Question: I've been turning the web upside down for the past hour or so but can't seem to find the solution for my rendering problem.
I'm using Rotativa (1.6.4) as the PDF creation library which was capable to reproduce the HTML I threw at it with almost 100% accuracy. Why almost; because it seems that charts I'm converting to PDF cause problems when chart doesn't fit the page and it should be transferred to the next page. Check the screenshot for more details.

As can be seen from the screenshot one chart is overlapping which happens for, to me, unknown reason.
I tried adding suggested page breakers but without any help:
'''
.page-breaker {
display: block;
clear: both;
page-break-after: always;
}
'''
Wrappers around charts have the following CSS rules:
'''
.chartContainer {
float: left;
clear: both;
width: 100%;
height: 350px;
margin: 20px auto;
page-break-before: always;
page-break-after: always;
}
'''
Not only does the PDF generated by Rotativa render incorrectly, the same thing goes for print preview in Chrome. So, the problem obviously is somewhere between page breaks and CSS - but the solution is still out there.
Any help would be appreciated.
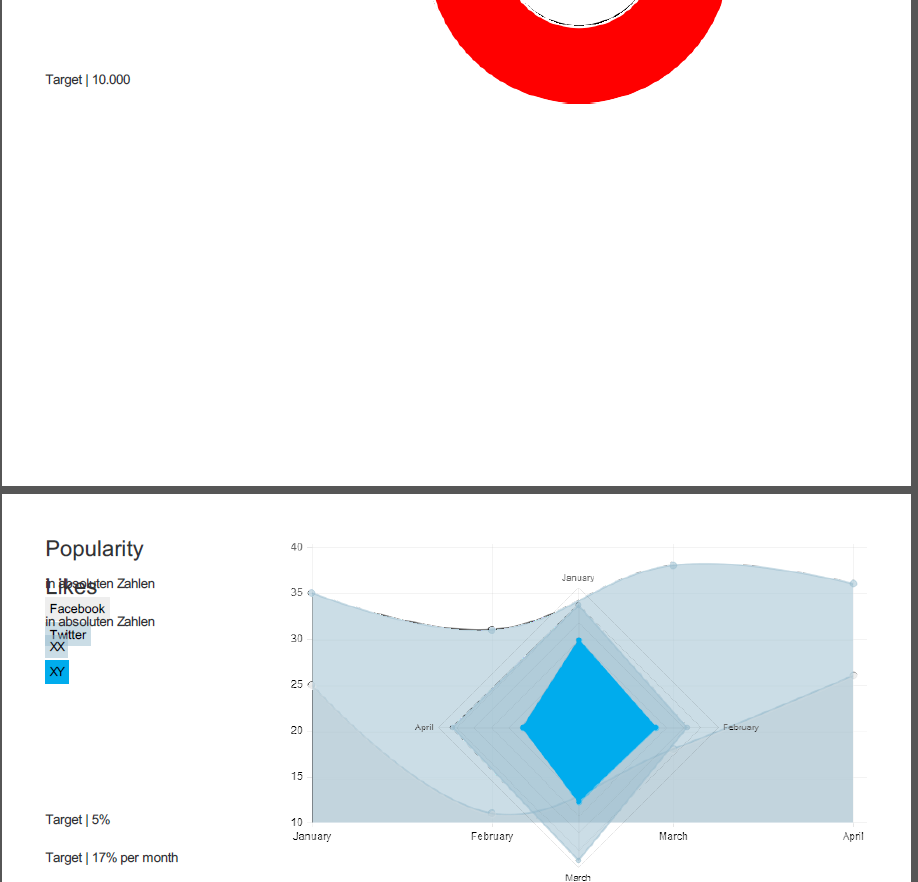
Answer: Forget about adding page-break-before or page-break-after. The solution is to add rule. Rule should be added to the container/wrapper of the elements that could get broken in page break.